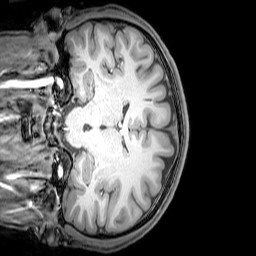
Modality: T1w
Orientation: coronal
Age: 21
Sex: male
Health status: healthy
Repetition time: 0.081 s
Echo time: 0.037 s